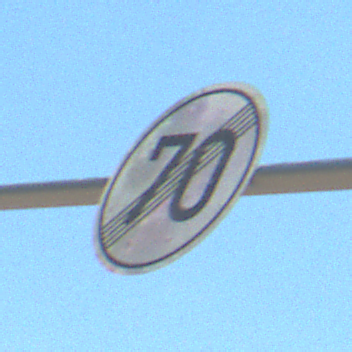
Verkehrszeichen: EndeGeschwindigkeit70
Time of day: Midday
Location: Outdoor (Nature)
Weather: Clear
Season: NotSpecified
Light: Natural